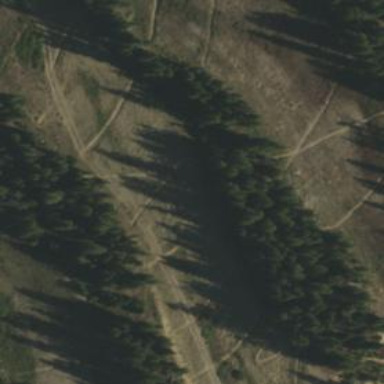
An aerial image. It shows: Area of evergreen woodland.